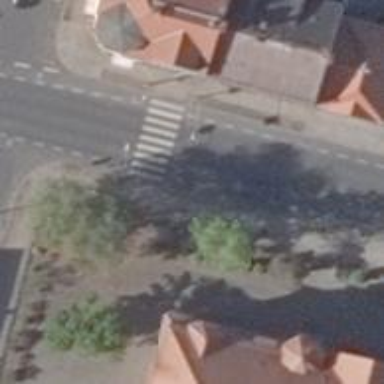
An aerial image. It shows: Tertiary road with asphalt surface. Both sides of the road have sidewalks and there is advisory cycle lane on both sides.